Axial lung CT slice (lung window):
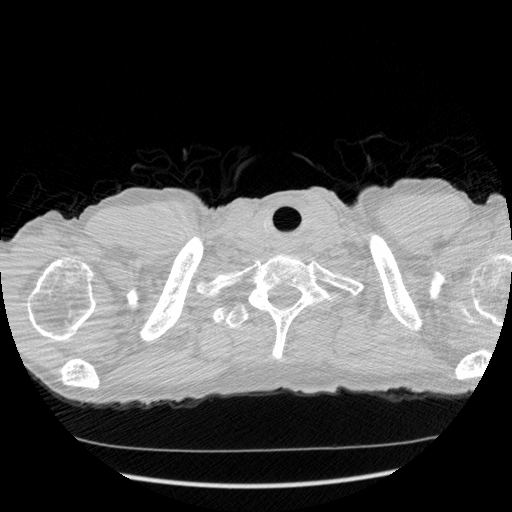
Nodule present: no